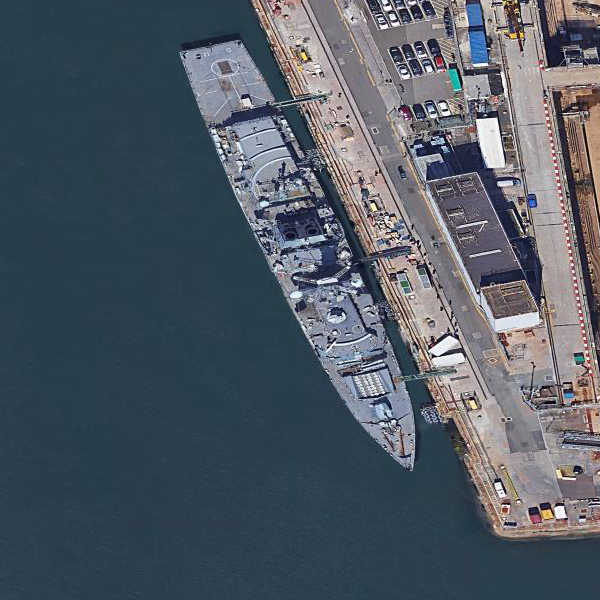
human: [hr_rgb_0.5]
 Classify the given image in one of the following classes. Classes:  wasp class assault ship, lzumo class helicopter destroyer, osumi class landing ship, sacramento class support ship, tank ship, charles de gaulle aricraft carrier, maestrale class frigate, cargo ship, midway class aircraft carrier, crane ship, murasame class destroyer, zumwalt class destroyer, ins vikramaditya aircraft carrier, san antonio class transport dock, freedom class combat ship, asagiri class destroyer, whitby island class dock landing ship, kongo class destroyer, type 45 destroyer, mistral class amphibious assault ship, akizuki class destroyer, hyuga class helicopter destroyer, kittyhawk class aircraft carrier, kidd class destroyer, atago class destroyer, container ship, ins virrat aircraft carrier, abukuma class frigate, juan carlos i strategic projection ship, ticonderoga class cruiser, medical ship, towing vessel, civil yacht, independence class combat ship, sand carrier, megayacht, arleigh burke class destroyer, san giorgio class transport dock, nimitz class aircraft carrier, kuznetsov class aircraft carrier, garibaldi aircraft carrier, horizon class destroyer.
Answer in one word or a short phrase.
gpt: Type 45 destroyer